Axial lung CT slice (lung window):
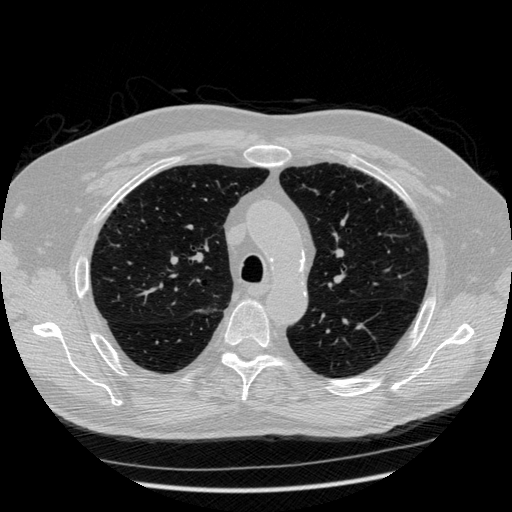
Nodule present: no